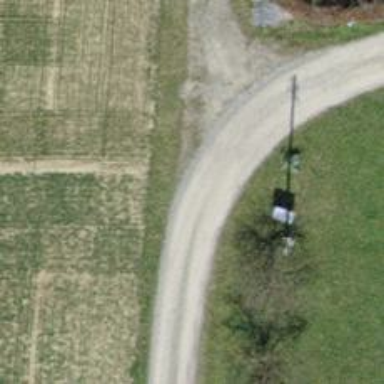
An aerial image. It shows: Track road with grade 1 pebblestone surface.